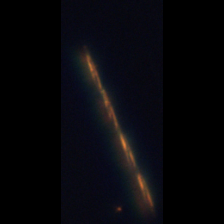
Taxon: Psuedo-nitzschia
Group: Diatoms